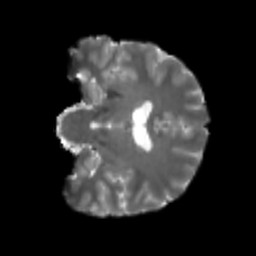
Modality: T2w
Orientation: coronal
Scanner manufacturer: siemens
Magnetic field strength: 3 T
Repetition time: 4 s
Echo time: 0.0594 s